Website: lowes
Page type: account-selection
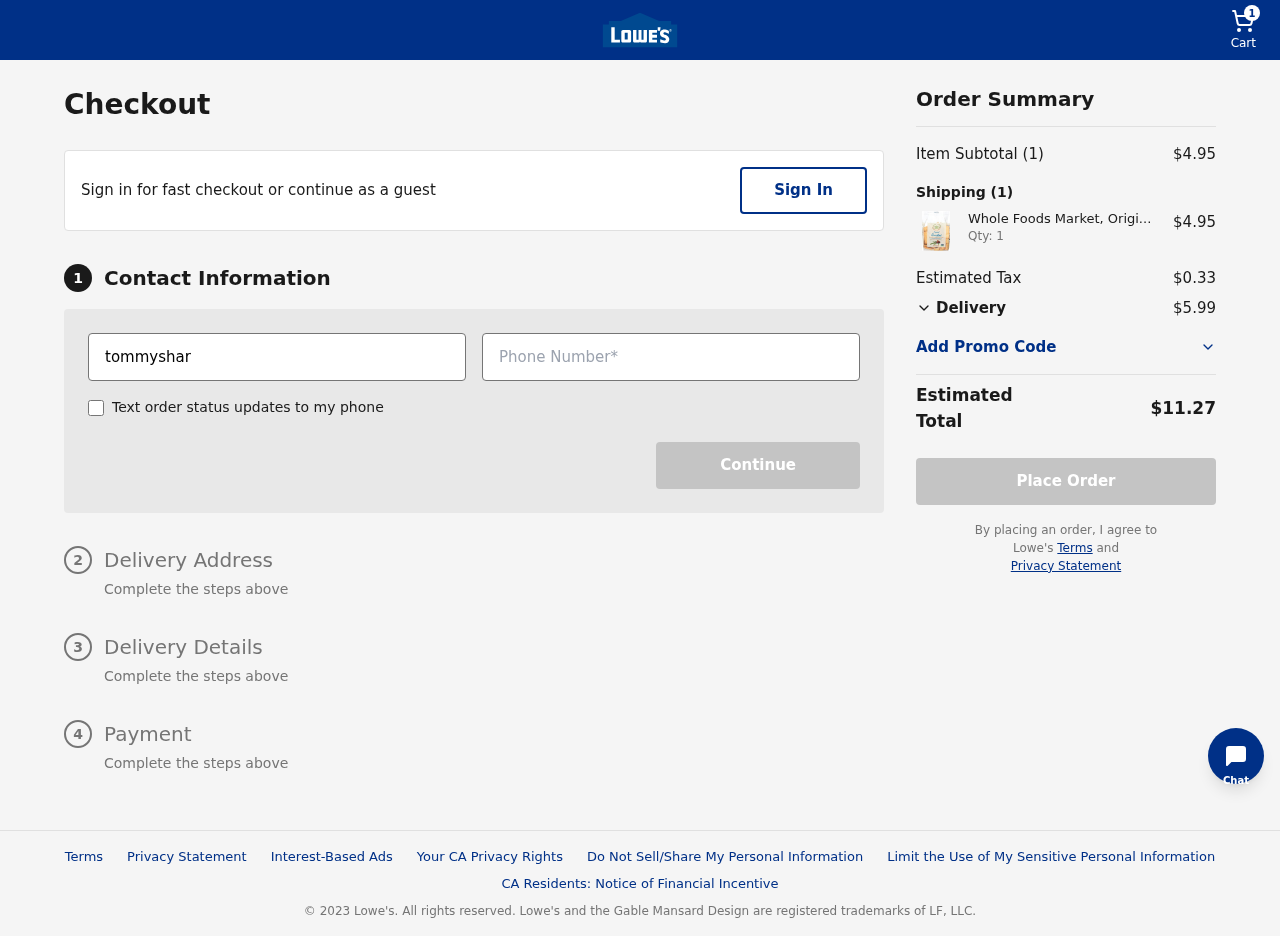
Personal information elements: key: PII_EMAIL
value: tommysharp@gmail.com
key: PII_PHONE
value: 7948279225
Product elements: key: PRODUCT1_NAME
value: Whole Foods Market, Original Crostini, 6 oz
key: PRODUCT1_PRICE
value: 4.95
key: PRODUCT1_QUANTITY
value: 1
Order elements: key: ORDER_NUM_ITEMS
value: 1
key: ORDER_SUBTOTAL
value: $4.95
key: ORDER_TAX
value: $0.33
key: ORDER_SHIPPING_COST
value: $5.99
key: ORDER_TOTAL
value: $11.27